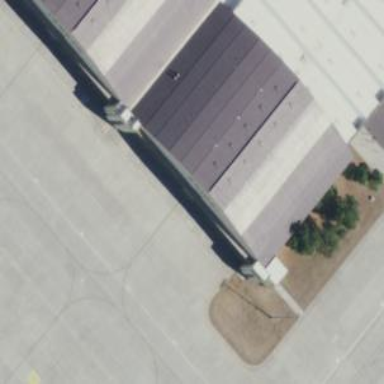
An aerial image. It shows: Image of taxiway at airport.